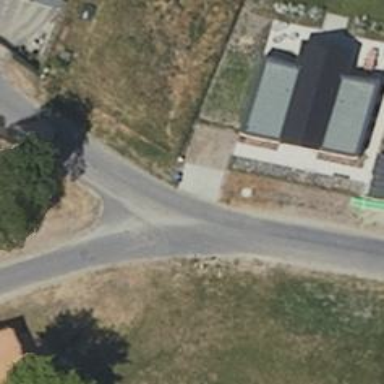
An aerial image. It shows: Paved residential road.